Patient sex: M
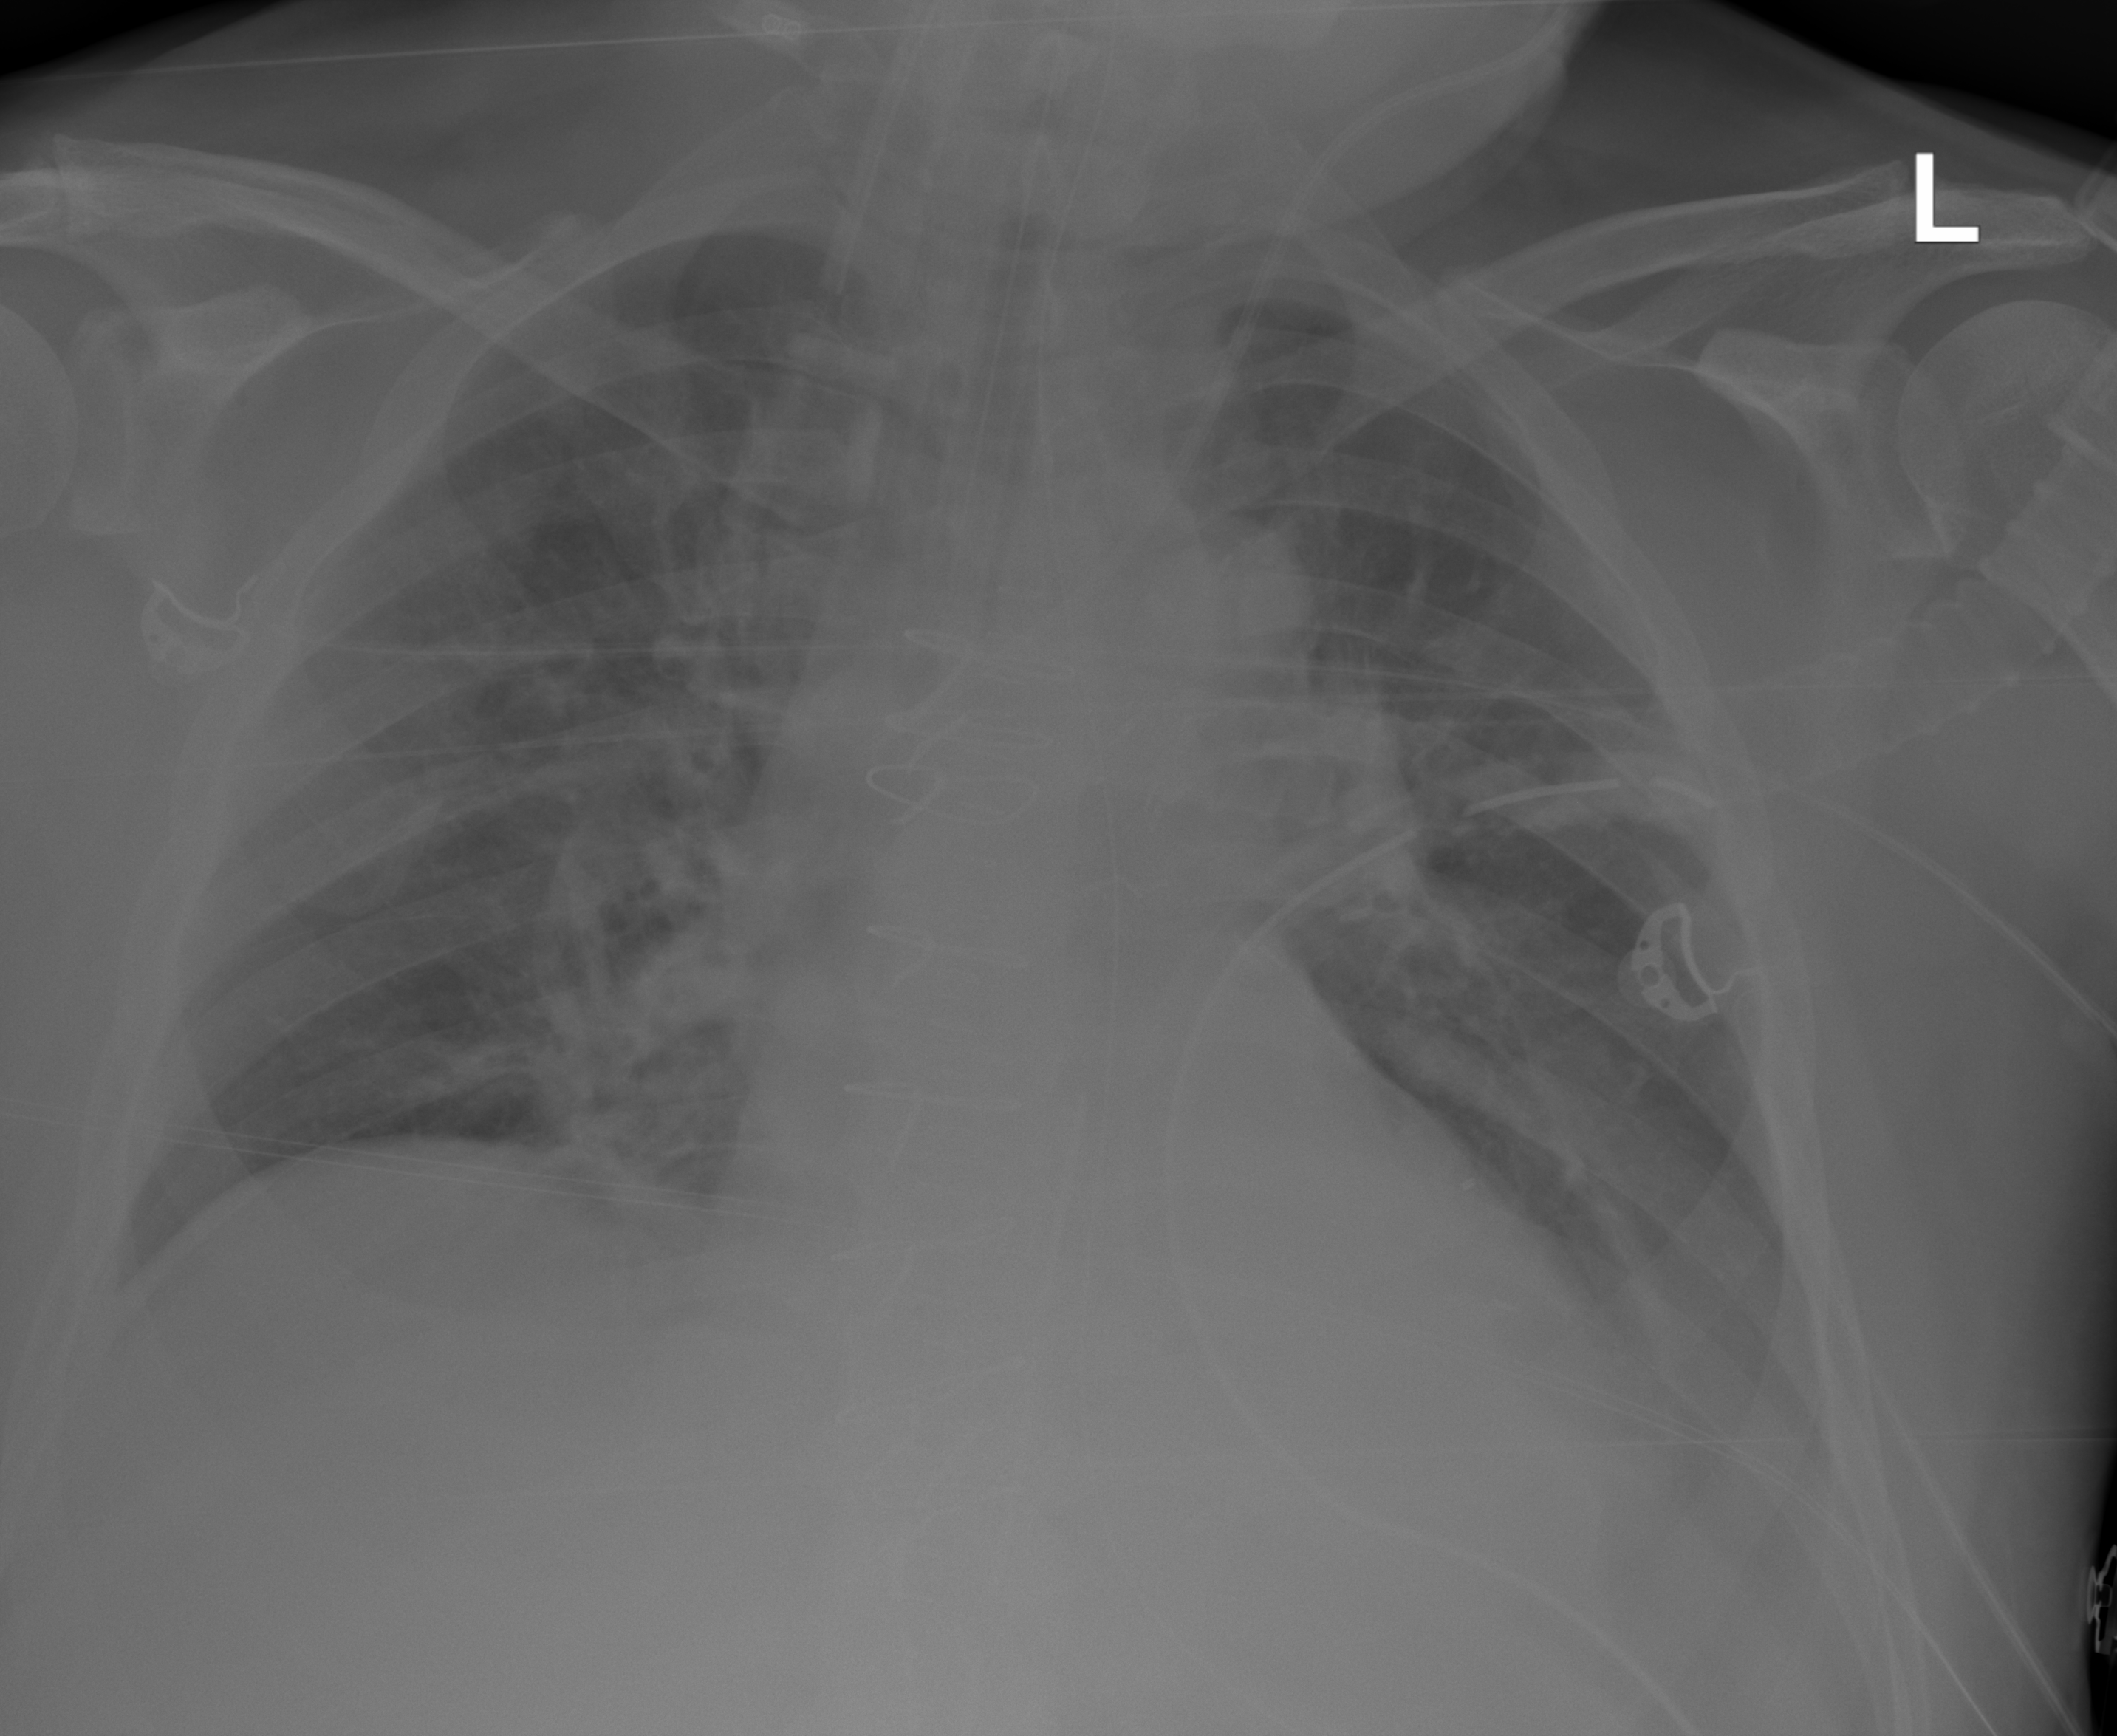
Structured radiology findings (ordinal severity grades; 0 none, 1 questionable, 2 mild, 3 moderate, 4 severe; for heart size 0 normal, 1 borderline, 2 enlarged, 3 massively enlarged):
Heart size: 1
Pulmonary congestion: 2
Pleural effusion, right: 0
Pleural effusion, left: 2
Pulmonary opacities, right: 0
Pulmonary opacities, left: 0
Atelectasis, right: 0
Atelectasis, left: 0